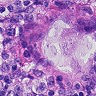
Metastatic tissue present: yes